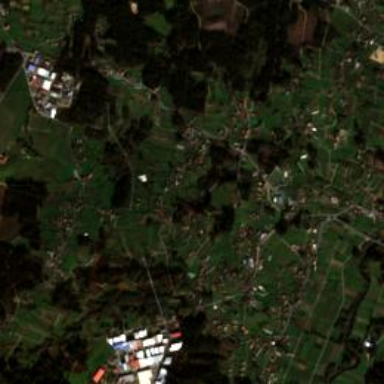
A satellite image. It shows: Small hamlet.